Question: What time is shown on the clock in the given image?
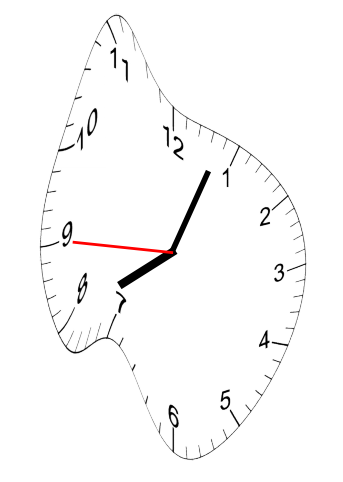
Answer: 08:03:45